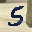
Label: 5